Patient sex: M
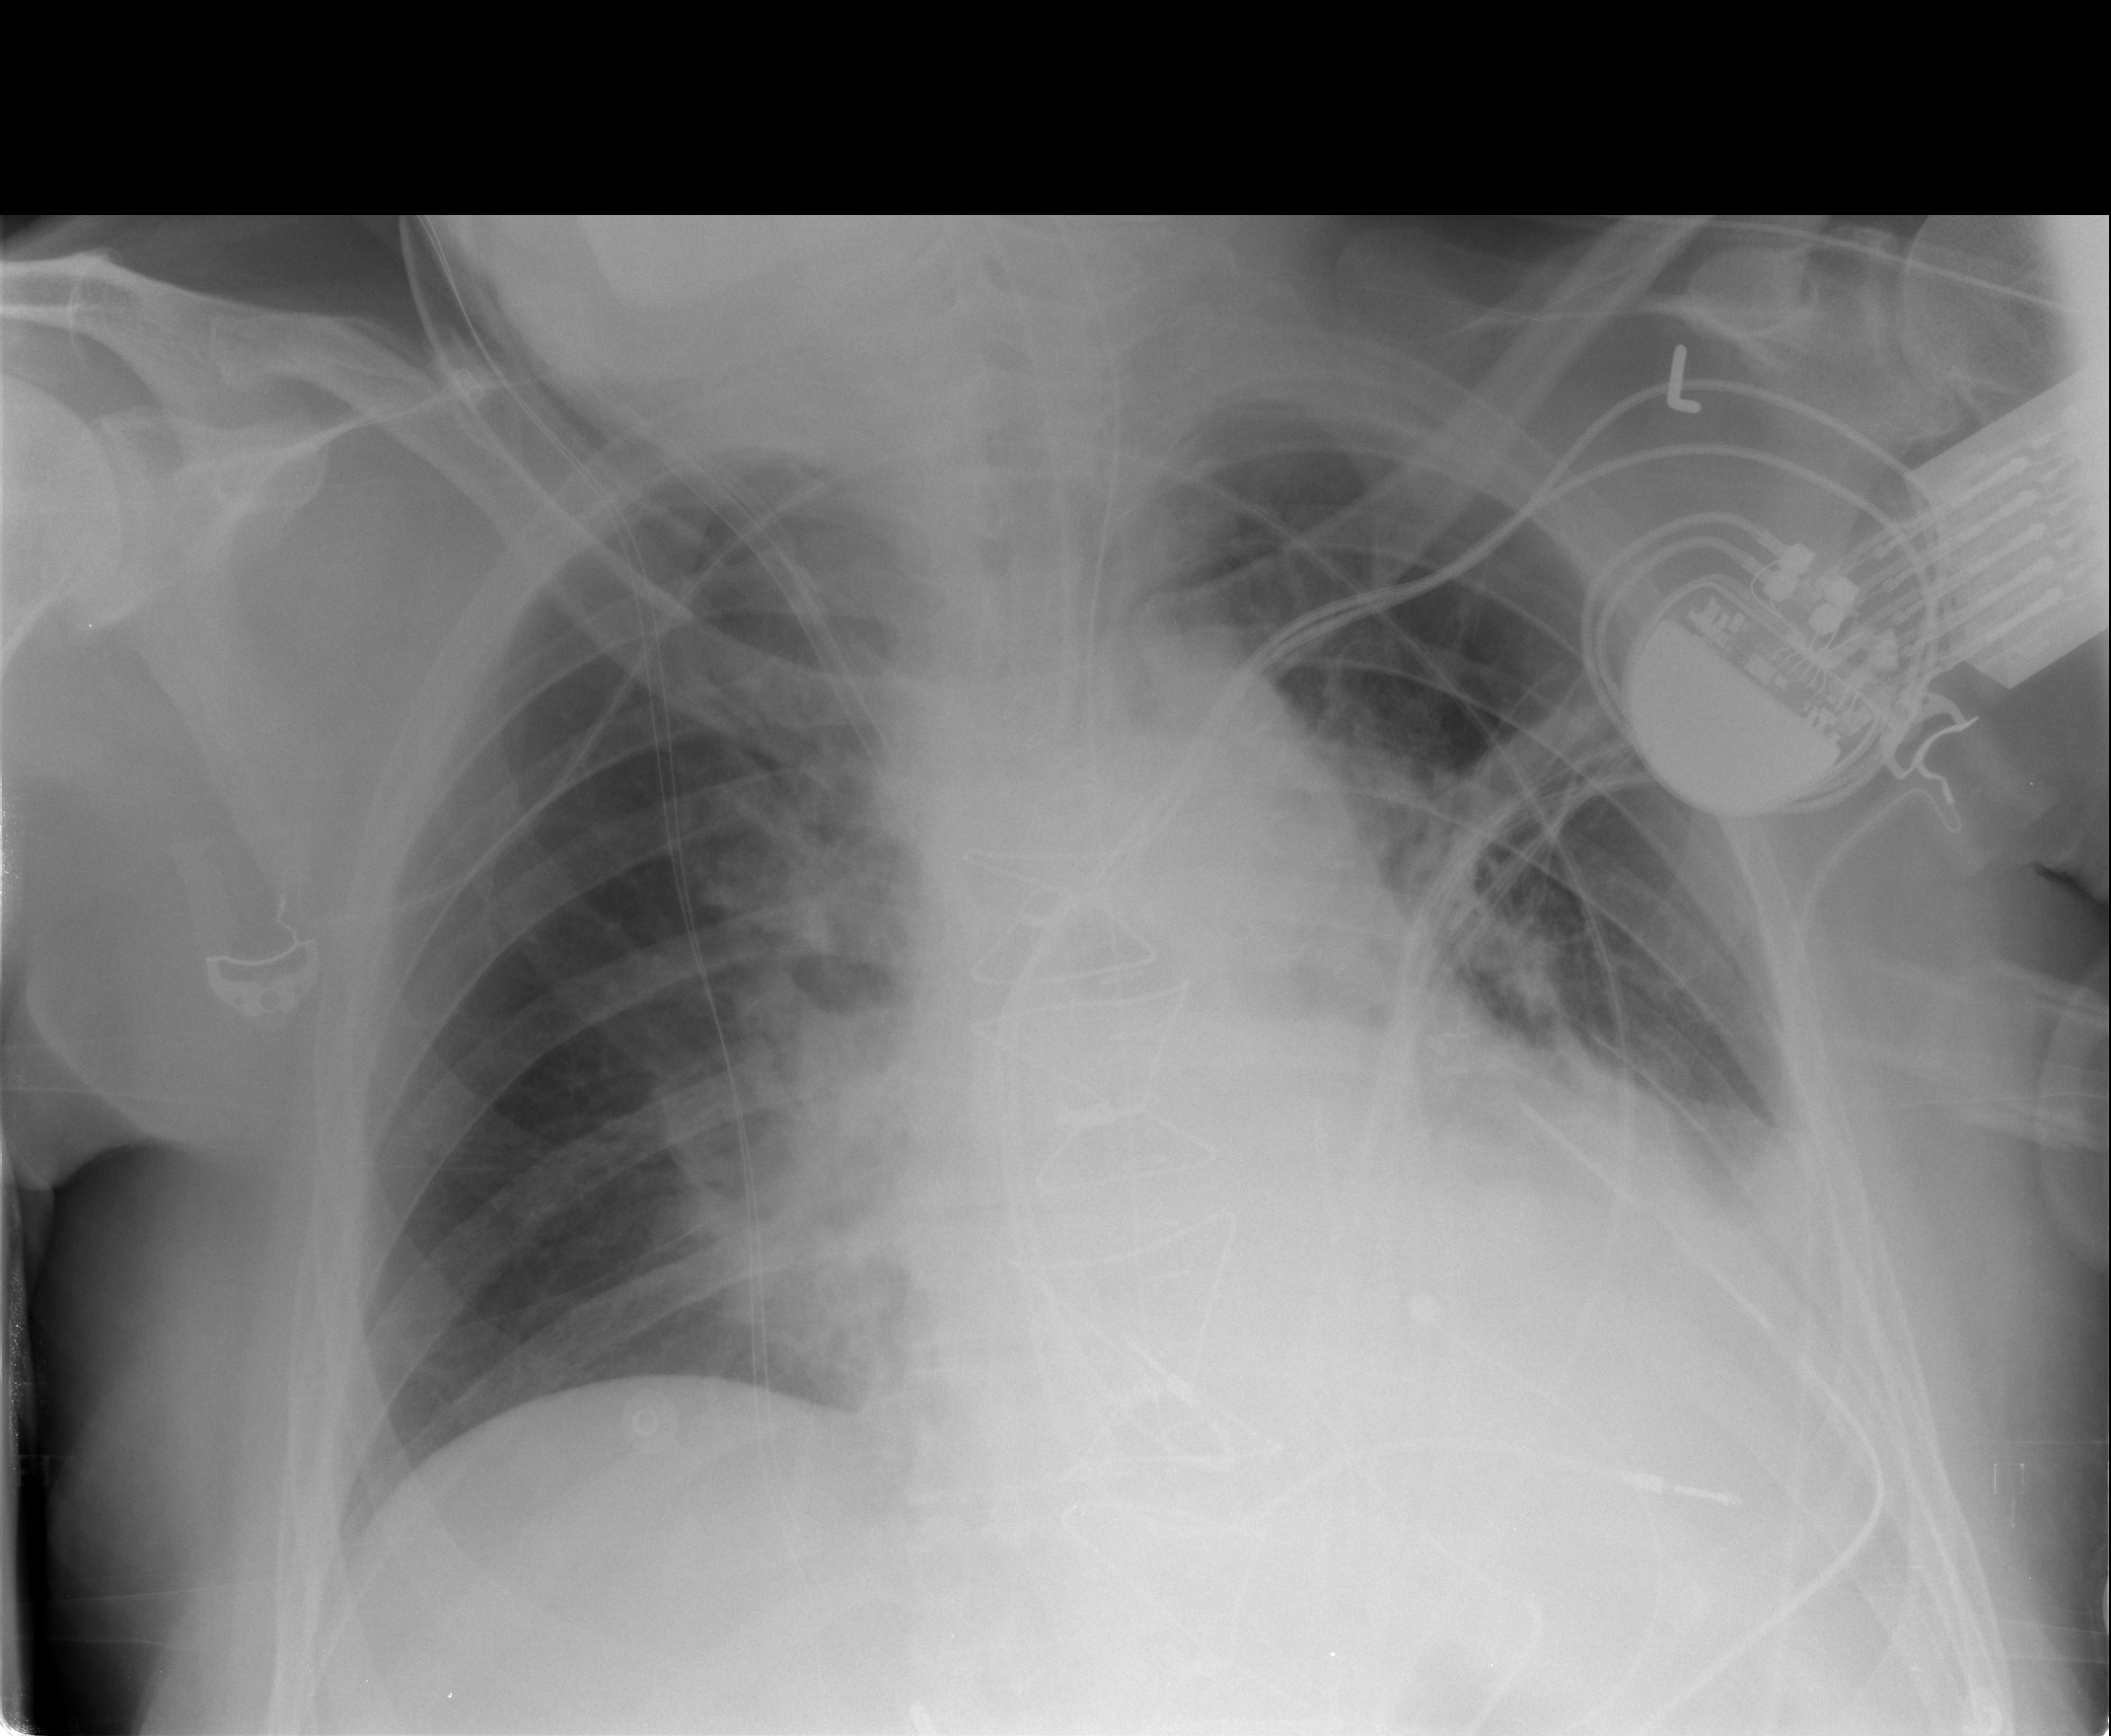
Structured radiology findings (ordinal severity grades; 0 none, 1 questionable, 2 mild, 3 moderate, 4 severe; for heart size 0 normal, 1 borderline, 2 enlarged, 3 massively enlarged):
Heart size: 2
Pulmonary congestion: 0
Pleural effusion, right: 0
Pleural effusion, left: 2
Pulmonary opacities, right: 0
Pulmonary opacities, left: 0
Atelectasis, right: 0
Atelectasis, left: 2